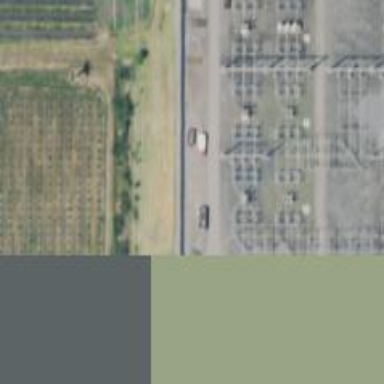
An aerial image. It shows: Switch used for power control.